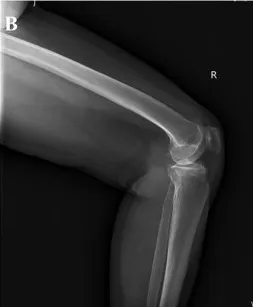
Pre-operative imaging data. (D) CT 3D reconstruction of both lower extremities and pelvis.
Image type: radiology (x_ray)